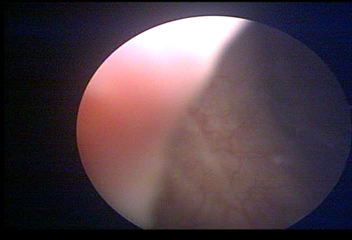
Modality: WLC
Class: Normal mucosa
Bladder cancer association: No